Question:
Can someone help me fix my thousandTrees() function, it displaying the console log that i want, but it is also returning undefined on the console.
How do i make the function just do the console log?
this is part of an exercise from a course i am following.
The function is just at the bottom of the code
thank you
'''
// park constructor
class Park {
constructor (name, buildYear, trees, size) {
this.name = name;
this.buildYear = buildYear;
this.trees = trees;
this.size = size;
}
// number of tree / park area
treeDensity() {
return this.trees / this.size;
}
// return the park age
parkAge() {
return new Date().getFullYear() - this.buildYear;
}
}
// street constructor
class Street {
constructor (name, buildYear, size) {
this.name = name;
this.buildYear = buildYear;
this.size = size;
}
};
// all parks
let allParks = [
park1 = new Park("Brighton Park", 1900, 1200, 3),
park2 = new Park("Worthing Park", 1800, 650, 2),
park3 = new Park("Shoreham Park", 1850, 350, 2)
]
// all streets
let allStreets = [
street1 = new Street("Brighton Street", 1858, 2000),
street2 = new Street("Worthing Street", 1950, 1200),
street3 = new Street("Shoreham Street", 1850, 800),
street4 = new Street("Lancing Street", 1980, 760)
];
// calculate the average age of all parks
let parkAgeAvg = function() {
return (park1.parkAge() + park2.parkAge() + park3.parkAge()) / 3
};
// Display the name of the park with more than 1000 trees
let thousandTrees = function() {
for (let cur of allParks) {
if (cur.trees >= 1000) {
console.log('${cur.name} has more than 1000 trees, we have verified there is actually ${cur.trees} trees in total.');
}
}
};
// total length of streets and avg length
//size classification of all streets
'''
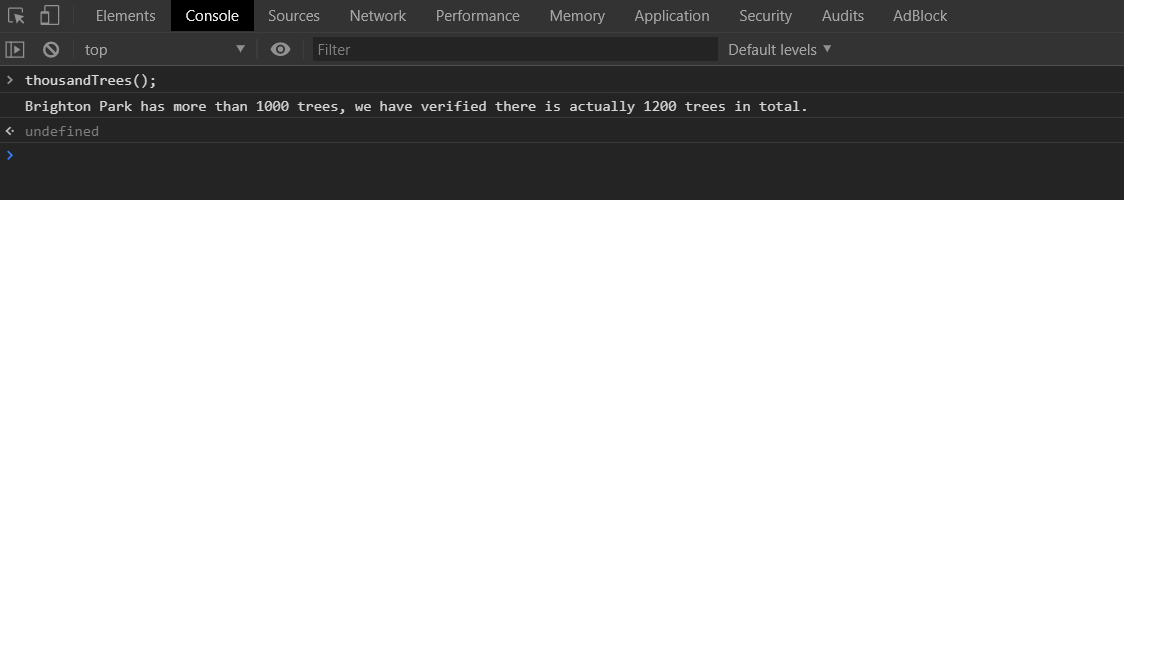
Answer: The 'undefined' you're seeing is just because the function you're calling in the console 'undefined', and any JS you evaluate in the console shows the value of the expression. It has nothing to do with the console logging code.
Side note, there's a problem in how you're initializing things:
'''
let allParks = [
park1 = new Park("Brighton Park", 1900, 1200, 3),
park2 = new Park("Worthing Park", 1800, 650, 2),
park3 = new Park("Shoreham Park", 1850, 350, 2)
]
'''
In some modes, JavaScript would choke on this, because 'park1', 'park2', and 'park3' are undefined. I believe what you actually want is just:
'''
let allParks = [
new Park("Brighton Park", 1900, 1200, 3),
new Park("Worthing Park", 1800, 650, 2),
new Park("Shoreham Park", 1850, 350, 2)
]
'''
In the former, you're populating the array with the results of . In the second, you're populating it with constructed objects.
Same feedback for 'allStreets'.